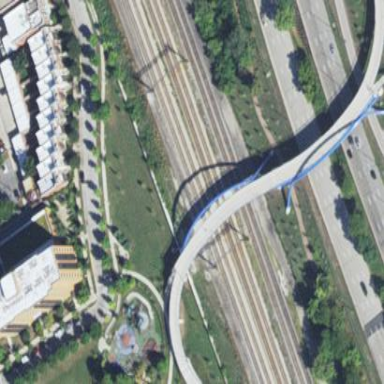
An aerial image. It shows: Man-made bridge.